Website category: book
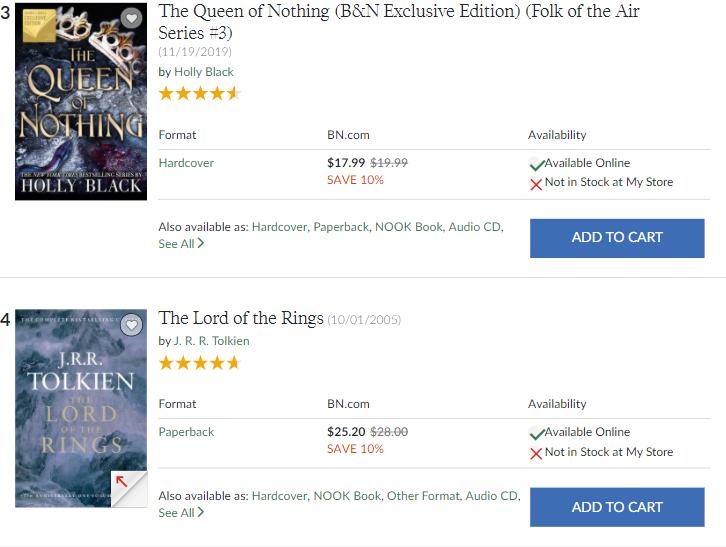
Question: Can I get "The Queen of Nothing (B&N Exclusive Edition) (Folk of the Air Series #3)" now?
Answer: yes

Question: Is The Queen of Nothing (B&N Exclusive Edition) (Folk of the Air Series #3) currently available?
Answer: yes

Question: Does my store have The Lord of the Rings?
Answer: no

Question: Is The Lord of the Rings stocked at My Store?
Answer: no

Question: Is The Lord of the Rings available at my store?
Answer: no

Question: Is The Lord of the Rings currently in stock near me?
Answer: no

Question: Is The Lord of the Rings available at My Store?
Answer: no

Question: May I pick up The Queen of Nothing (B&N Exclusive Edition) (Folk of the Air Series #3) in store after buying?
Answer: no

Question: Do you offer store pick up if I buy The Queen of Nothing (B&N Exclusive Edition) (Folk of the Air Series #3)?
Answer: no

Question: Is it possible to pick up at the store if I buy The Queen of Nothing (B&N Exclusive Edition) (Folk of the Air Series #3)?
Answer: no

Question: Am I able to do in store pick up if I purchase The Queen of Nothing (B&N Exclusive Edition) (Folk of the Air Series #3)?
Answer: no

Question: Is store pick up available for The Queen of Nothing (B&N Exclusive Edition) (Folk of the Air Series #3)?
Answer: no

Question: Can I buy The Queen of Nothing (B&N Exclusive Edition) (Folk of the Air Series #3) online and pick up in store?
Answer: no